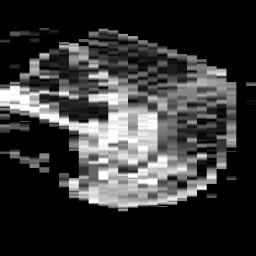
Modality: ADC
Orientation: sagittal
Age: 87
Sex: male
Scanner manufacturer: philips
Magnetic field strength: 3 T
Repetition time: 4.124 s
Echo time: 0.06073 s